Question: There's this question bothering me for some time. There are tons tutorials and Q&A's about responsive images, but I haven't found a decent one, that could explain me how to keep the dimensions of a portrait-image not to stretch to the width of the cointainer they are in.
What I have:
I use WordPress, and I remove the width & height of my images with a script:
'''
add_filter( 'post_thumbnail_html', 'remove_thumbnail_dimensions', 10 );
add_filter( 'image_send_to_editor', 'remove_thumbnail_dimensions', 10 );
function remove_thumbnail_dimensions( $html ) {
$html = preg_replace( '/(width|height)="\d*"\s/', "", $html );
return $html;
}
'''
And then I add a script, that puts my attachments into a div (just for styling purposes).
'''
add_filter('image_send_to_editor', 'wrap_my_div', 10, 8);
function wrap_my_div($html, $id, $caption, $title, $align, $url, $size, $alt){
return '<div class="post-attachment">'.$html.'</div>';
}
'''
and then the CSS:
'''
img {
width: 100%;
}
.post-attachment {
width: 80%;
margin: 0 auto;
}
'''
This works really great for landscape images & looks great on mobile. But how to keep images, that are in the portrait dimensions, not to scale to the width of the 100% container? I know, its kind of wierd, if I have declared the width:100% and I don't want some images to be 100% width, but rather 100% height.

If there isn't a CSS way, then may-be someone can suggest me any jquery plugins (or a WP plugin, though I don't want to use them)? Or some links to dig into?
Thank you.
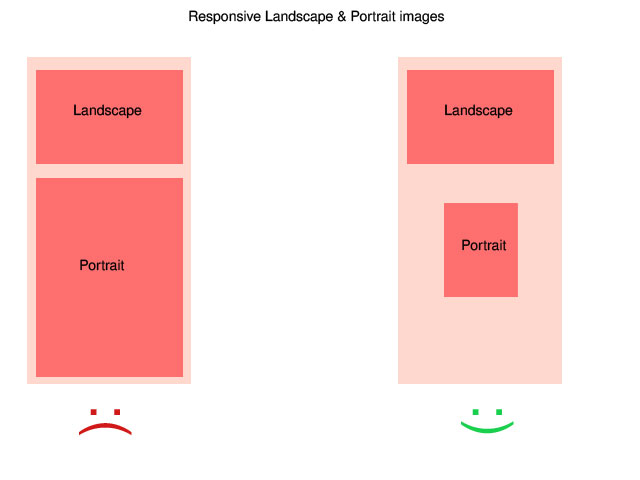
Answer: Instead of width, use max-width:
'''
img {
max-width: 100%;
}
'''
That way they will be their original size if they are small, but if they are larger, they will keep within the boundaries of the enclosing parent.